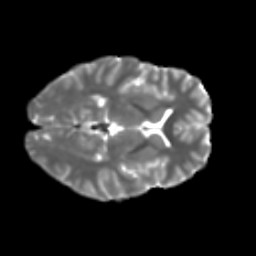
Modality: T2w
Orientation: axial
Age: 22
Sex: female
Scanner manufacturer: ge
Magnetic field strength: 3 T
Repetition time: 7.8 s
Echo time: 0.0607 s